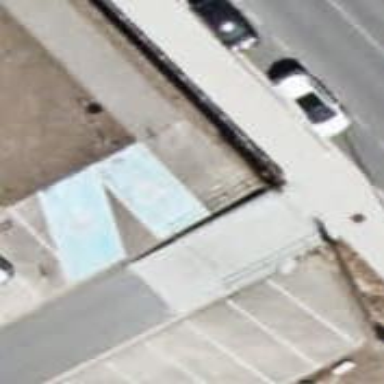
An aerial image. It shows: Parking space with designated surface.